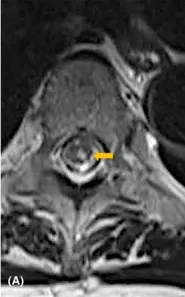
(A) T2-weighted magnetic resonance imaging (MRI) revealed hyperintensity spot in the spinal cord at T5 level on axial view (arrow).
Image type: radiology (mri)